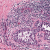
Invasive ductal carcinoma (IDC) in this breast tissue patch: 0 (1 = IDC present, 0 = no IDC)